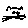
Label: cat